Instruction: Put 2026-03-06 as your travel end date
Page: home
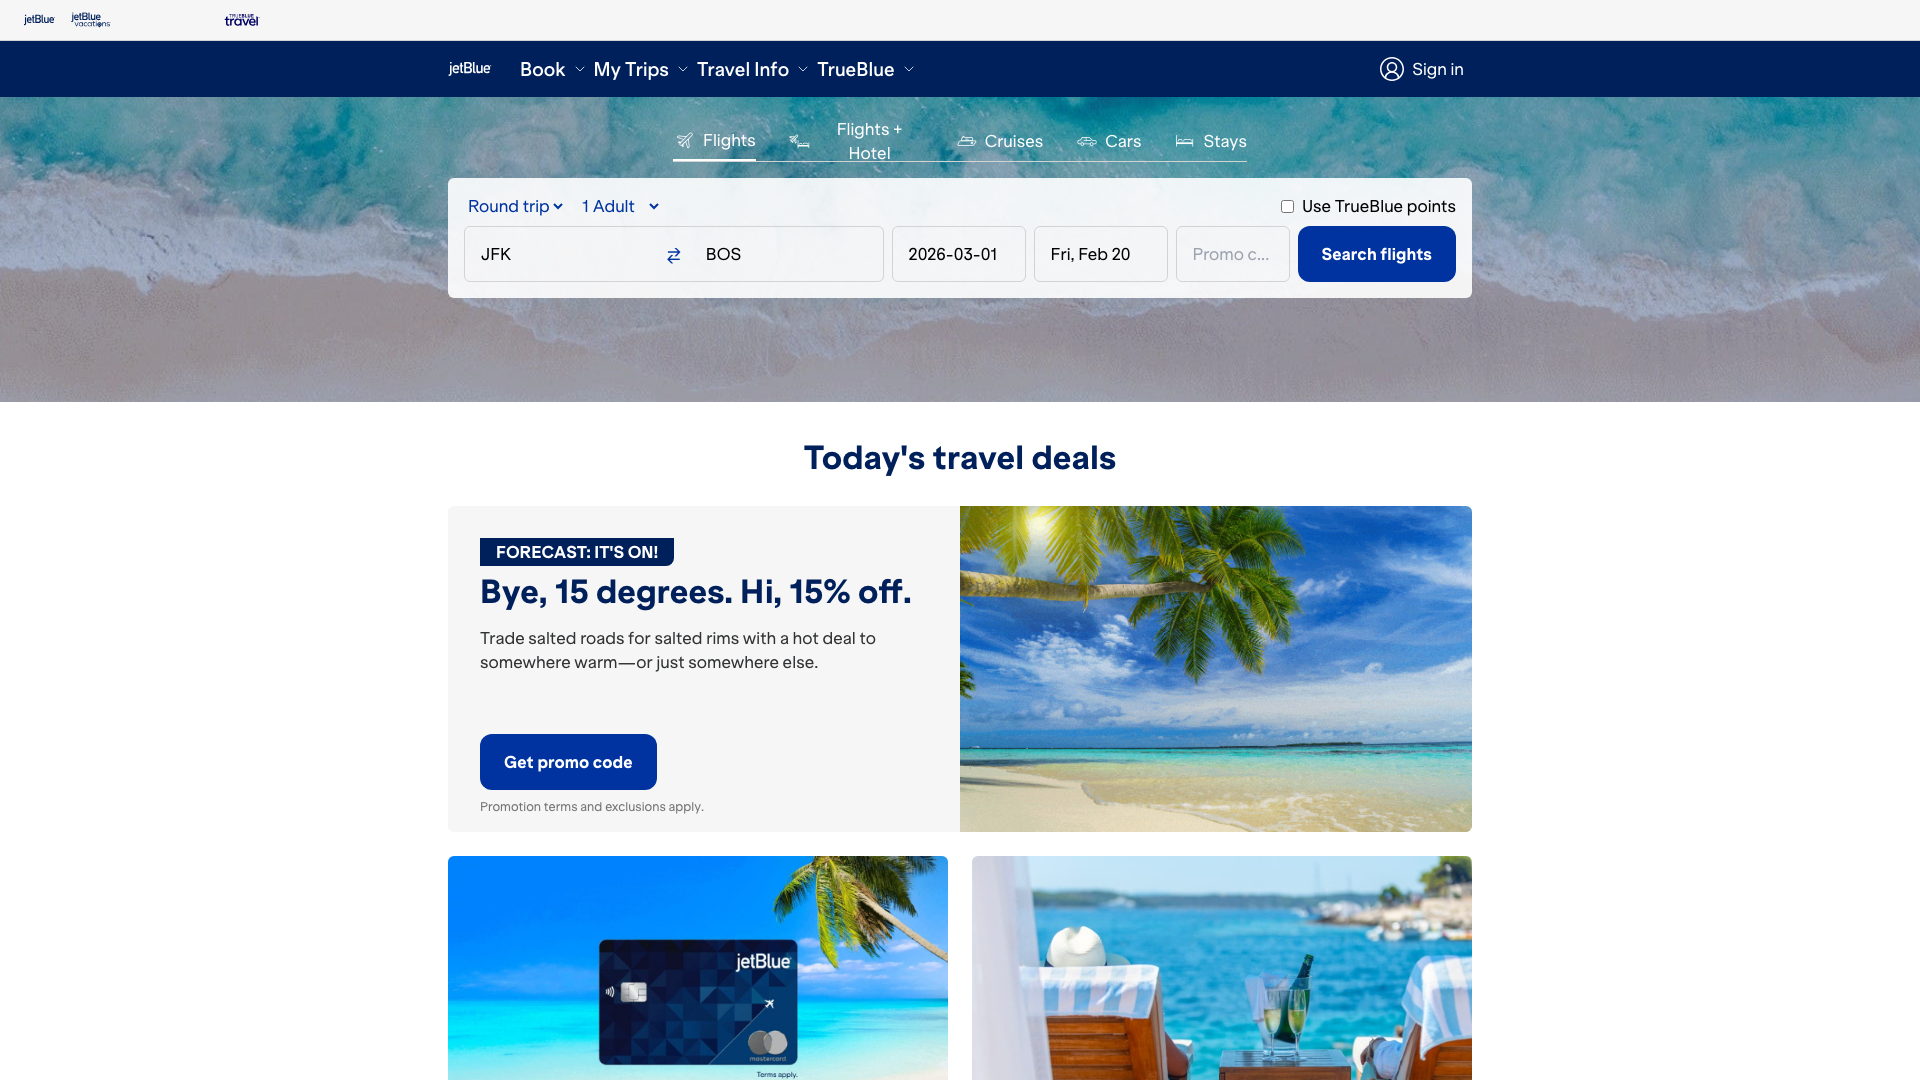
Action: type